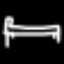
Label: bed